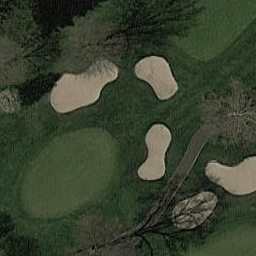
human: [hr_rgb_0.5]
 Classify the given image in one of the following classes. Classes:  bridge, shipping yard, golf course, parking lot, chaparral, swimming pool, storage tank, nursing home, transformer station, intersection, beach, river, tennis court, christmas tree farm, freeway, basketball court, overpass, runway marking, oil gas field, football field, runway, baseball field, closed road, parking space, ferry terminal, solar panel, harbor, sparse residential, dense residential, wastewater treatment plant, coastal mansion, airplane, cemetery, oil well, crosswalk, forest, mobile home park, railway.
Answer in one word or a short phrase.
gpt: golf course